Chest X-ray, PA view. Patient: 21 years old, sex M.
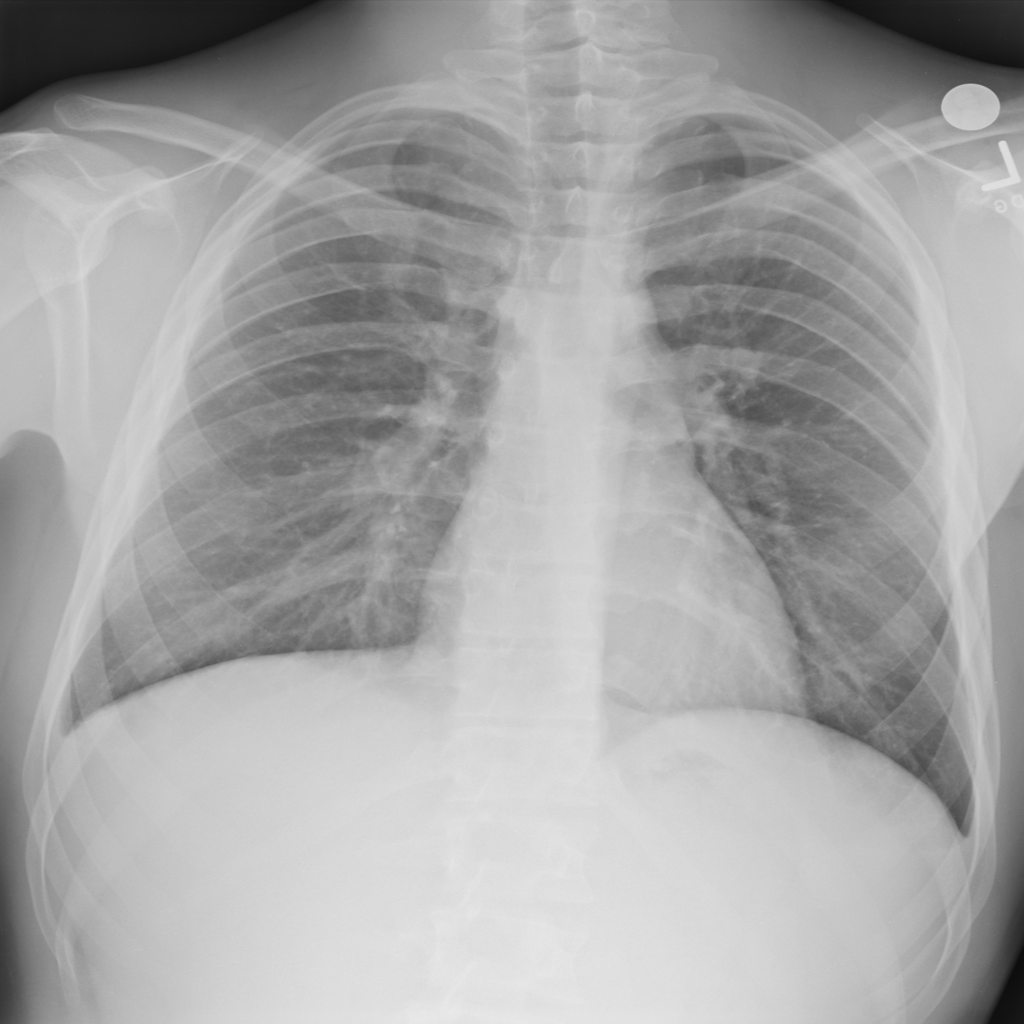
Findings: No Finding